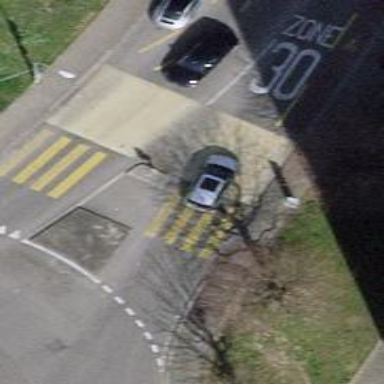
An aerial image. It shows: Asphalt footway with marked crossing that includes pedestrian island.